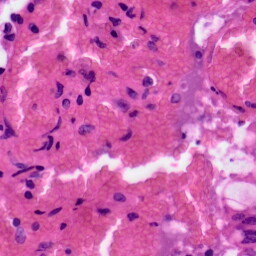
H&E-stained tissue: Colon